Field crop: tomato
Growth stage: 2
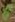
Species: solanum